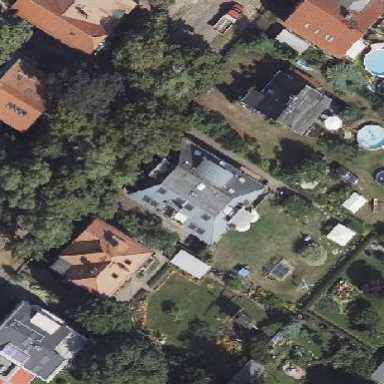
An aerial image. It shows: Detached building with quadruple saltbox roof shape.